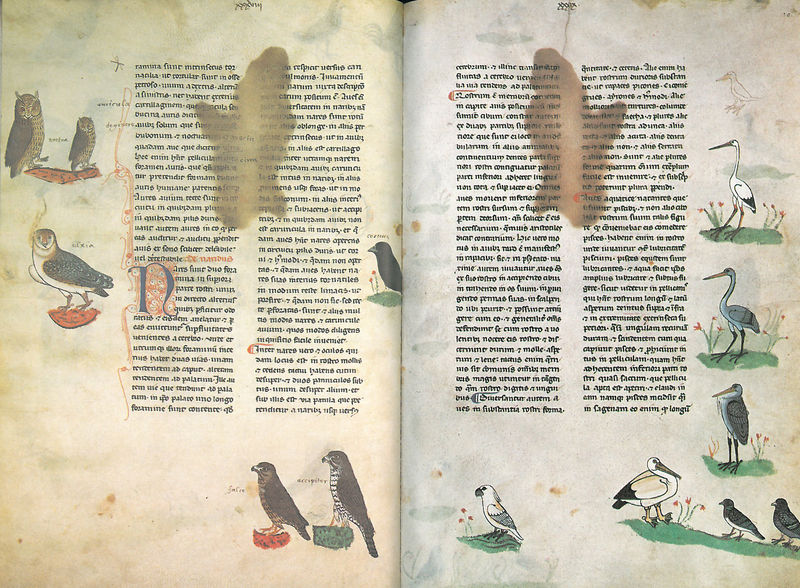
Titel: Falkenbuch Friedrichs des II.; De arte venandi cum avibus
Institution: Rom, Biblioteca Vaticana
Schlagwörter: adler, falke, vogel, blumen, taube, vögel, blatt, pflanzen, farbig, schrift, ente, schnabel, möwe, könig, grass, buch, möve, druck, seite, text, initiale, kranich, pelikan, reiher, schnäbel, fleck, buchdruck, buchseite, flecken, greifvogel, habicht, rabe, papagei, eule, raben, kakadu, ludwig, latein, storch, uhu, buchmalerei, eulen, raubvogel, falken, buchsite, n, vogelkunde, habichte, busard, papagey, strch